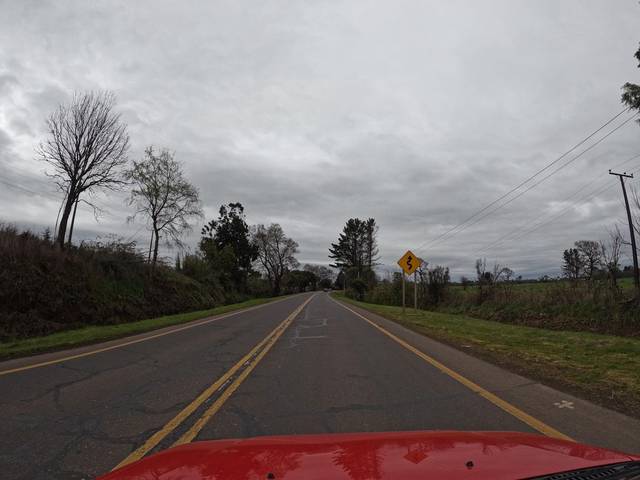
Region: Chile
Coordinates: -38.252, -72.297